Question: I'm looking at the <URL> example in the matplotlib gallery -- I'm trying to modify it to plot only the southern hemisphere. I have adjusted the necessary [-pi/2,pi/2] limits to [-pi/2,0]. Now I've been looking at:
'''
def _gen_axes_patch(self):
"""
Override this method to define the shape that is used for the
background of the plot. It should be a subclass of Patch.
In this case, it is a Circle (that may be warped by the axes
transform into an ellipse). Any data and gridlines will be
clipped to this shape.
"""
#return Circle((0.5, 0.5), 0.5)
return Wedge((0.5,0.5), 0.5, 180, 360)
def _gen_axes_spines(self):
return {'custom_hammer':mspines.Spine.circular_spine(self,
(0.5, 0.5), 0.25)}
'''
As you can see, I've replaced the Circle patch with a Wedge. This is what the projection plot currently looks like:

The spine still follows the circle/ellipse -- how can I specify that I want the spine to follow the boundary of the wedge?
I am not sure how best to modify the spine, so any help would be very much appreciated!
Thanks,
Alex
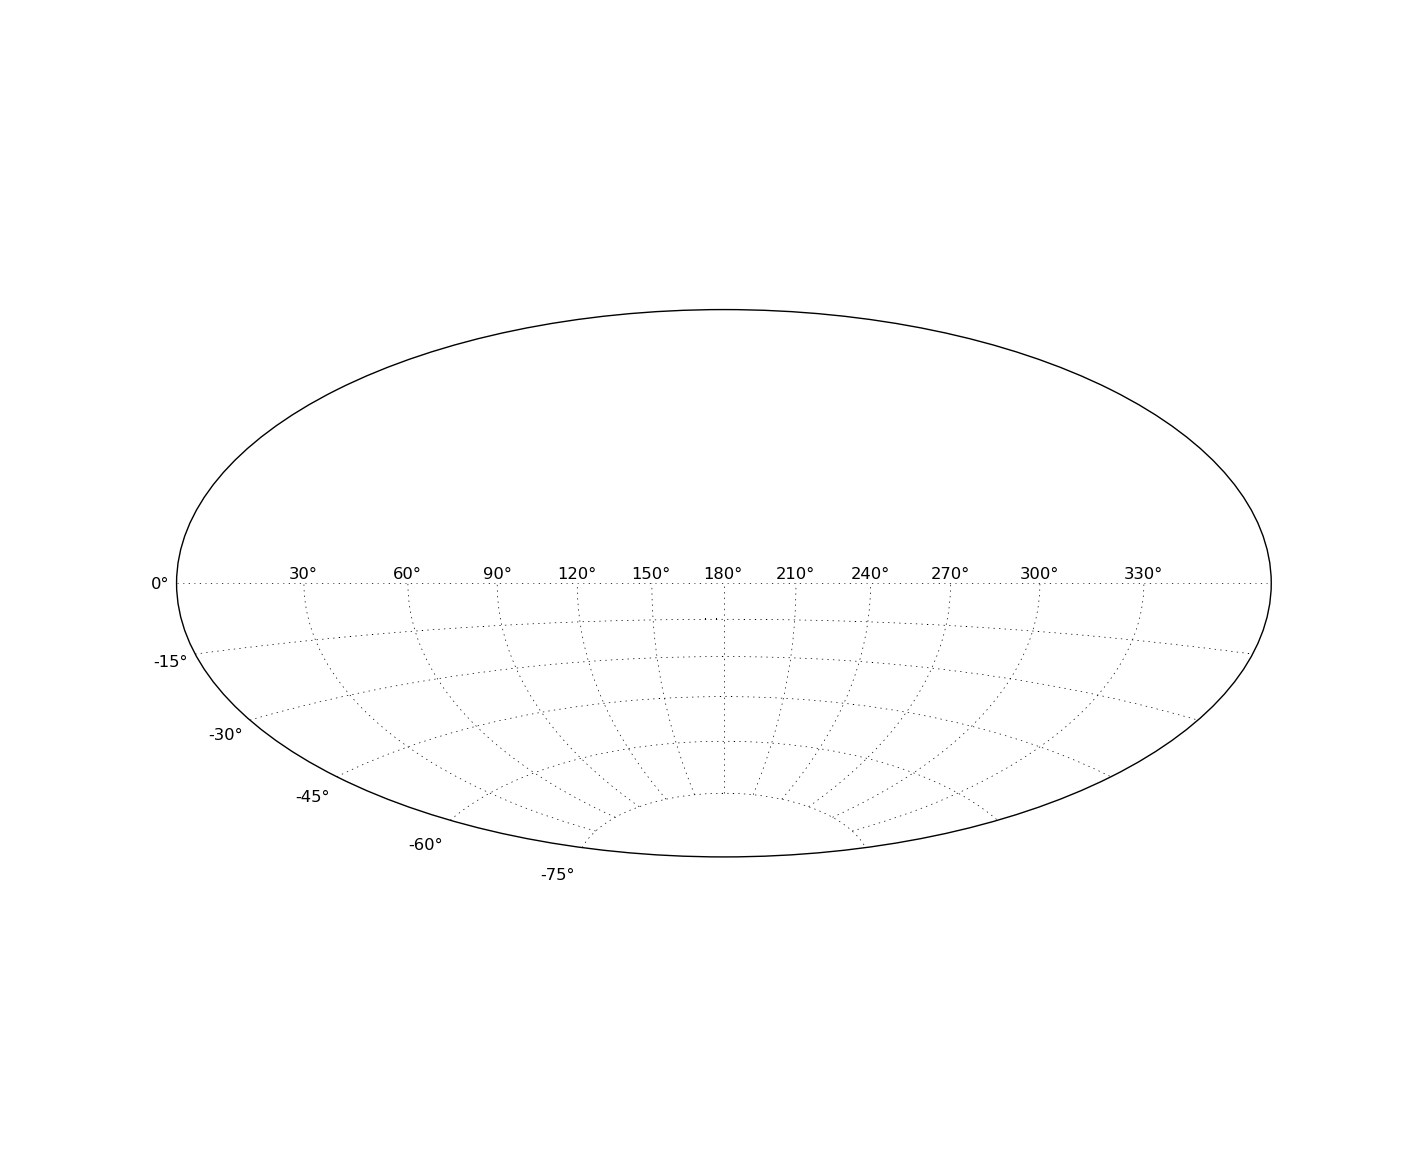
Answer: Just for the record, you're definitely jumping straight into the deep end of the pool if you're still new to python. (And kudos to you for going right in!)
What you're doing requires a reasonably detailed knowledge of the inner workings of matplotlib, which is a rather complex library.
That having been said, it's a good way to learn quickly!
For something like this, you need to understand the architecture of how things are structured instead of just the "public" api.
For most of this, you have to dig in and "use the source". For any project, the documentation of the inner workings is the code itself.
That having been said, for a simple case, it's pretty straight-forward.
'''
import numpy as np
from matplotlib.projections.geo import HammerAxes
import matplotlib.projections as mprojections
from matplotlib.axes import Axes
from matplotlib.patches import Wedge
import matplotlib.spines as mspines
class LowerHammerAxes(HammerAxes):
name = 'lower_hammer'
def cla(self):
HammerAxes.cla(self)
Axes.set_xlim(self, -np.pi, np.pi)
Axes.set_ylim(self, -np.pi / 2.0, 0)
def _gen_axes_patch(self):
return Wedge((0.5, 0.5), 0.5, 180, 360)
def _gen_axes_spines(self):
path = Wedge((0, 0), 1.0, 180, 360).get_path()
spine = mspines.Spine(self, 'circle', path)
spine.set_patch_circle((0.5, 0.5), 0.5)
return {'wedge':spine}
mprojections.register_projection(LowerHammerAxes)
if __name__ == '__main__':
import matplotlib.pyplot as plt
fig = plt.figure()
ax = fig.add_subplot(111, projection='lower_hammer')
ax.grid(True)
plt.show()
'''

Let's dig into the '_get_axes_spines' method a bit:
'''
def _gen_axes_spines(self):
"""Return the spines for the axes."""
# Make the path for the spines
# We need the path, rather than the patch, thus the "get_path()"
# The path is expected to be centered at 0,0, with radius of 1
# It will be transformed by 'Spine' when we initialize it
path = Wedge((0, 0), 1.0, 180, 360).get_path()
# We can fake a "wedge" spine without subclassing 'Spine' by initializing
# it as a circular spine with the wedge path.
spine = mspines.Spine(self, 'circle', path)
# This sets some attributes of the patch object. In this particular
# case, what it sets happens to be approriate for our "wedge spine"
spine.set_patch_circle((0.5, 0.5), 0.5)
# Spines in matplotlib are handled in a dict (normally, you'd have top,
# left, right, and bottom, instead of just wedge). The name is arbitrary
return {'wedge':spine}
'''
Now there are a few problems with this:
1. Things aren't centered within the axis properly
2. The axes patch could be scaled a bit larger to properly take up the room within the axes.
3. We're drawing the grid lines for the full globe and then clipping them. It would be more efficient to only draw them inside our "lower" wedge.
However, when we take a look at how 'HammerAxes' is structured, you'll notice that a lot these things (especially the centering of the axis patch) are effectively hard-coded into the transforms. (As they mention in the comments, it's meant to be a "toy" example, and making the assumption that you're always dealing with the full globe makes the math in the transformations much simpler.)
If you want to fix these, you'll need to tweak several of the various transforms in 'HammerAxes._set_lim_and_transforms'.
However, it works reasonably well as-is, so I'll leave that as an exercise to the reader. :) (Be warned, that part's a bit harder, as it requires a detailed knowledge of matplotlib's transformations.)